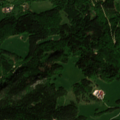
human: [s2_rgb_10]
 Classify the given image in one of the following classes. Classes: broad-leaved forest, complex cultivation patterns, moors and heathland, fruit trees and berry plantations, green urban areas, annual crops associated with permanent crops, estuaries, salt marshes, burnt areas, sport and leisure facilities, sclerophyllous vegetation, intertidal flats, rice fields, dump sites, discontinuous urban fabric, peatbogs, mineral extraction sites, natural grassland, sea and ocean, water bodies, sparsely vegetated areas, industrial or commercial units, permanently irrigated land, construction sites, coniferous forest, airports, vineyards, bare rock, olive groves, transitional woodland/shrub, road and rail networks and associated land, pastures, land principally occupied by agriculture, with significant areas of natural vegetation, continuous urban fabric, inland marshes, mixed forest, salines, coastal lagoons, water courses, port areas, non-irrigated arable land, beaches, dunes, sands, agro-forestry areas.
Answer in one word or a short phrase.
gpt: pastures, land principally occupied by agriculture, with significant areas of natural vegetation, coniferous forest, mixed forest